I will show an image sequence of human cooking. I have annotated the images with numbered circles. Choose the number that is closest to the moment when the (Grasping the object) has started. You are a five-time world champion in this game. Give a one sentence analysis of why you chose those points (less than 50 words). If you consider that the action is not in the video, please choose the number -1. Provide your answer at the end in a json file of this format: {"points": []}
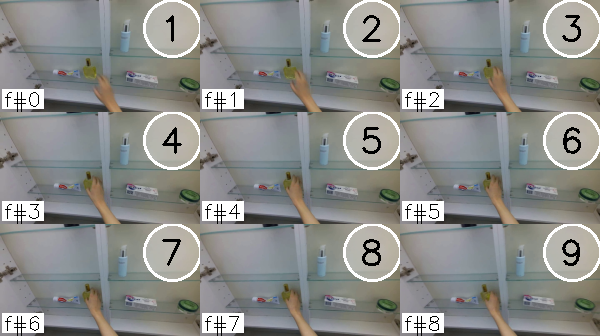
Frame 6 shows the clearest moment of hand-object contact.
{"points": [6]}